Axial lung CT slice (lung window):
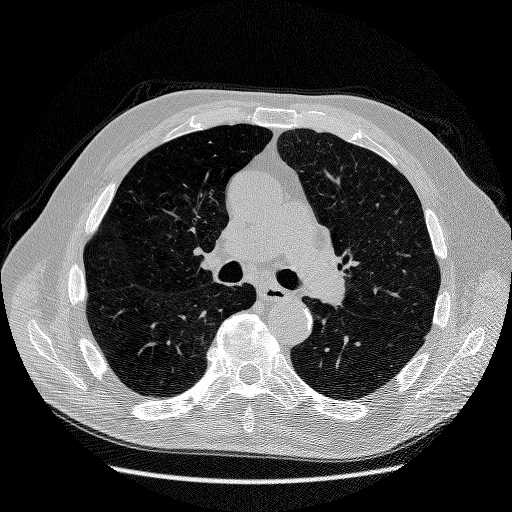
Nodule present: no